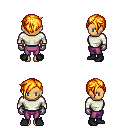
a pixel art fantasy rpg character, female body template, human, tanned skin, white long-sleeve shirt, magenta pants, light blonde pixie cut hairstyle, metal gloves, black shoes, four views (front, back, left, right), 2x2 character sprite sheet, small pixel art, hard edges, no anti-aliasing